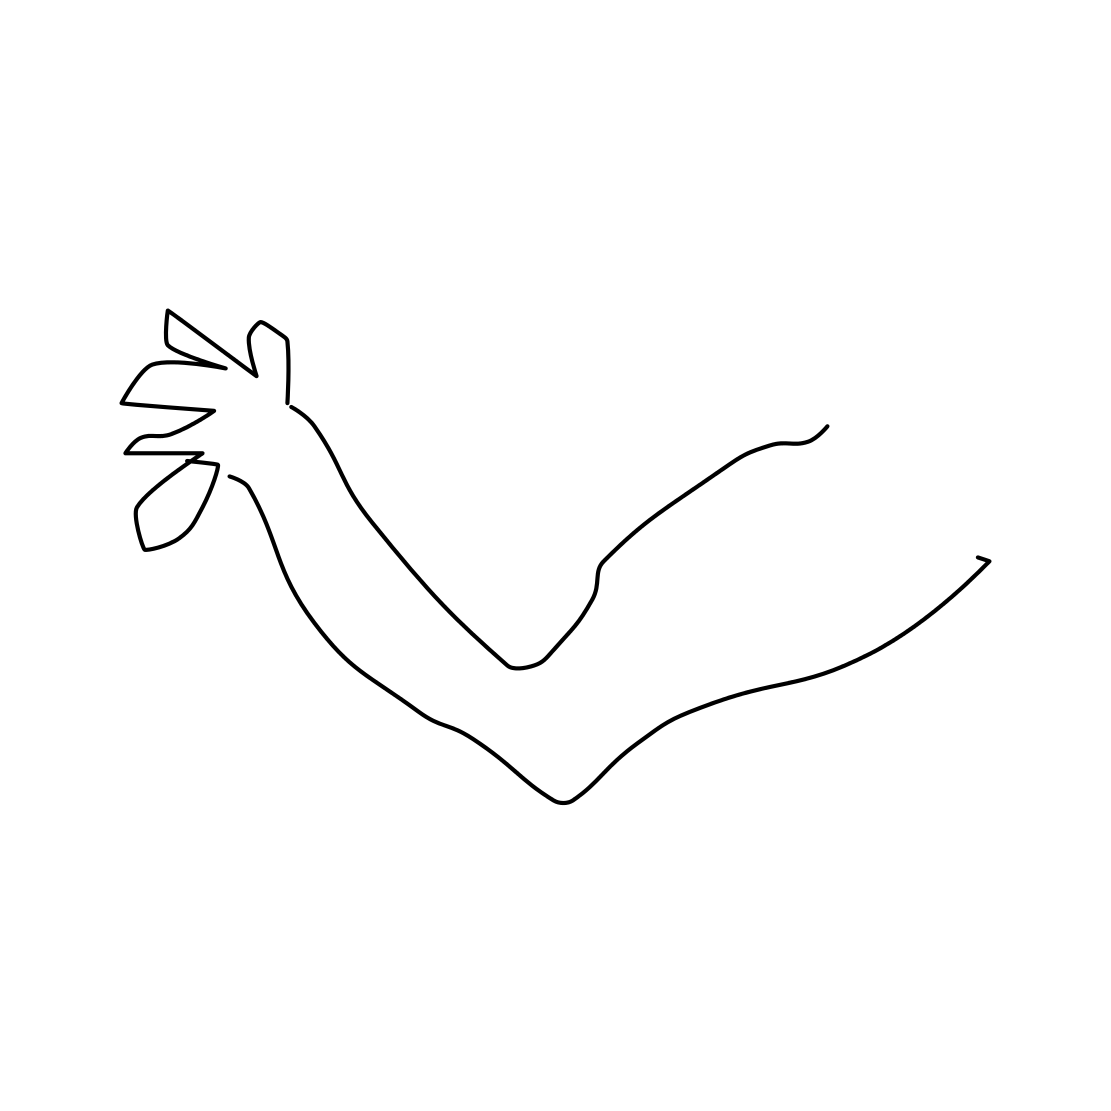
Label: arm